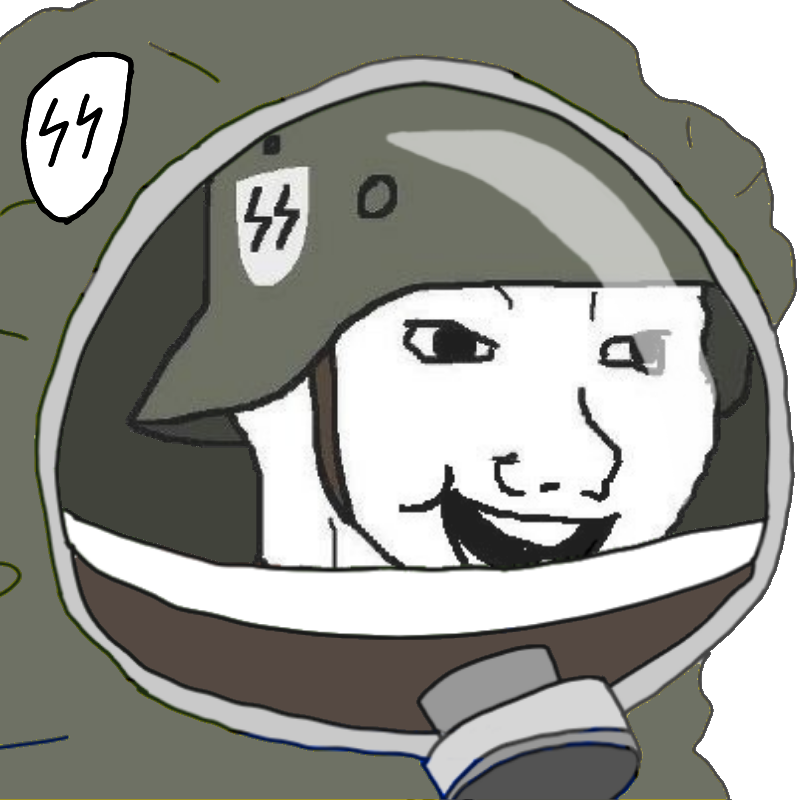
Label: 5_Bloomer